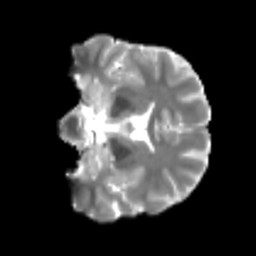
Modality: T2w
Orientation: coronal
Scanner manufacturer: siemens
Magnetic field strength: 3 T
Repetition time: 4 s
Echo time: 0.0594 s